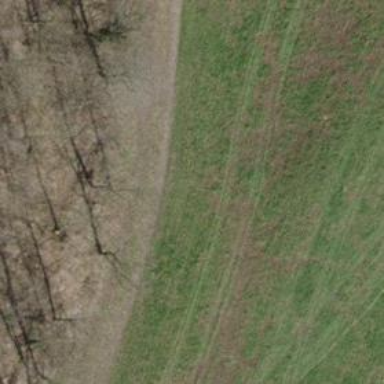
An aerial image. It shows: Path made of earth.